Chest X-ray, PA view. Patient: 45 years old, sex F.
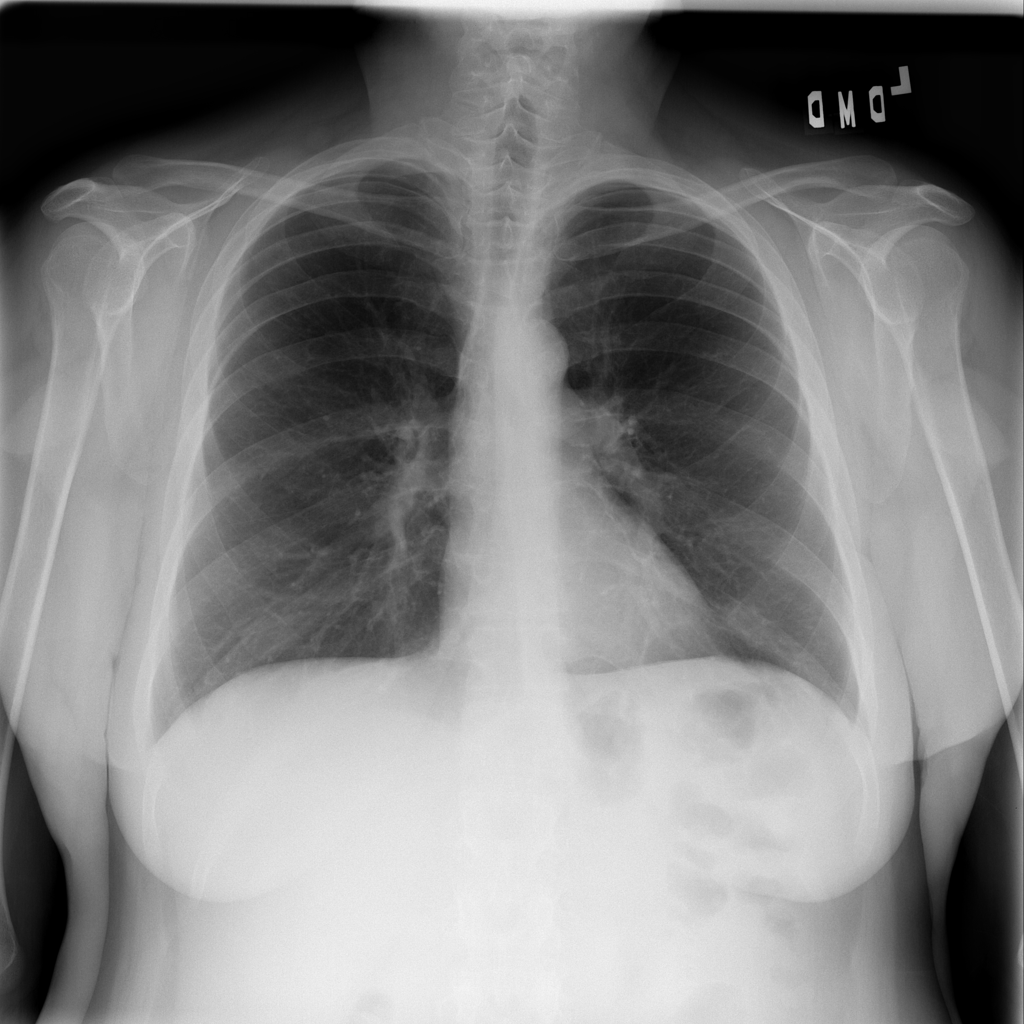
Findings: No Finding